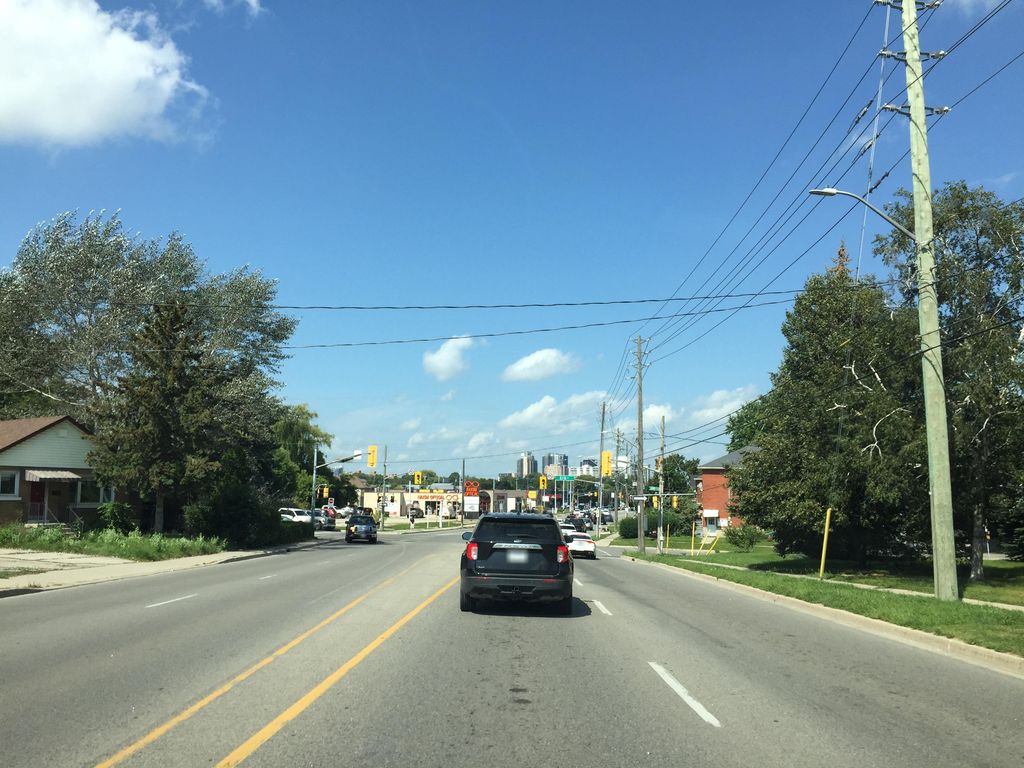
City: kitchener-waterloo